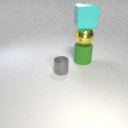
large yellow metal sphere above large green rubber cylinder